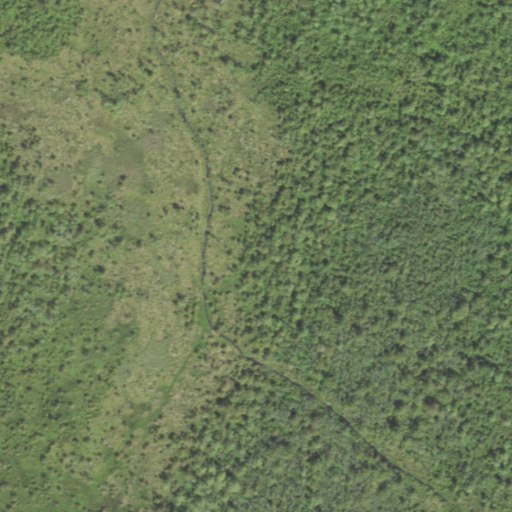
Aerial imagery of island in Louisiana named Long Island containing woody wetlands and herbaceous wetlands